【题型】选择题　【知识点】立体几何　【难度】medium
如图，在直三棱柱$ABC - A_1B_1C_1$中，点$E$，$F$分别是棱$A_1C_1$，$BC$的中点，则下列结论中不正确的是（ ）

\vspace{1em}
\quad A. $CC_1 \parallel$平面$A_1ABB_1$ \quad B. $AF \parallel$平面$A_1B_1C_1$ \quad C. $EF \parallel$平面$A_ABB_1$ \quad D. $AE \parallel$平面$B_1BCC_1$
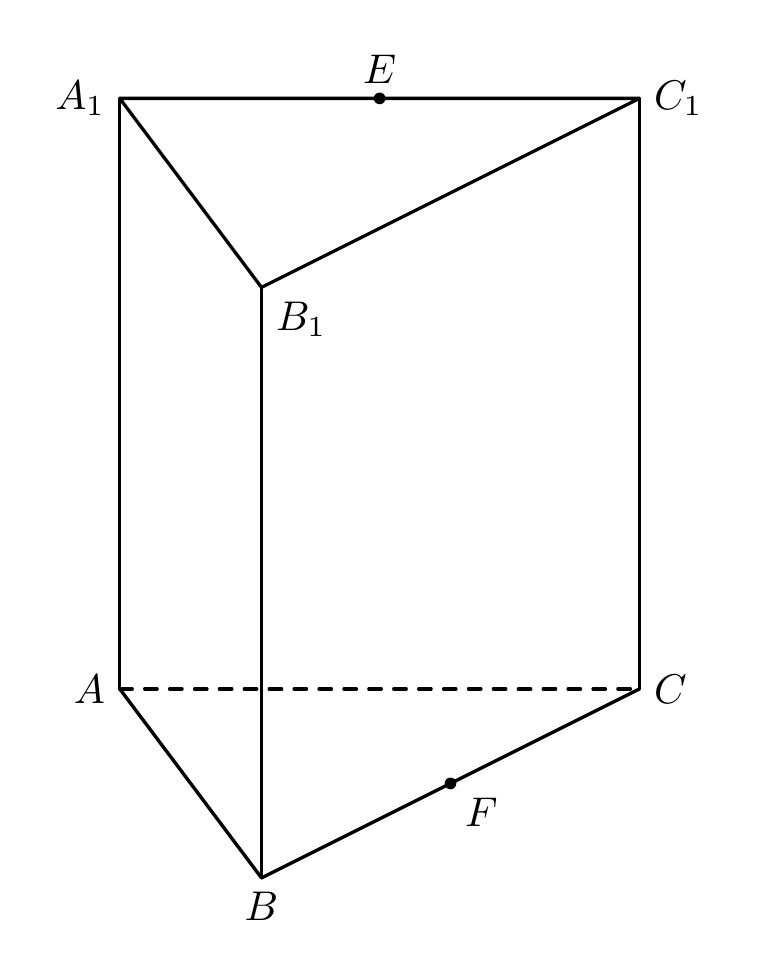
【解答】
\textbf{【答案】} D

\vspace{1em}
\textbf{【分析】} 利用线面平行的判定定理逐项判断即可．

\vspace{1em}
\textbf{【解答】} 解：在直三棱柱$ABC - A_1B_1C_1$中，可得$CC_1 \parallel AA_1$，$AA_1 \subset$平面$A_1ABB_1$，$CC_1 \not\subset$平面$A_1ABB_1$，$\therefore CC_1 \parallel$平面$A_1ABB_1$，故A正确；

$AF \subset$平面$ABC$，在直三棱柱$ABC - A_1B_1C_1$中，可得平面$ABC \parallel$平面$A_1B_1C_1$，所以$AF \parallel$平面$A_1B_1C_1$，故B正确；

取$A_1B_1$中点$N$，又$E$是$A_1C_1$中点，所以$NE \parallel C_1B_1$，且$NE = \frac{1}{2}C_1B_1$，

又$F$是棱$BC$的中点，所以$BF = \frac{1}{2}C_1B_1$，$AF \parallel C_1B_1$ $\therefore BF \parallel NE$，$BF = NE$，

所以四边形$BFEN$是平行四边形，所以$EF \parallel BN$，$BN \subset$平面$A_1ABB_1$，$EF \not\subset$平面$A_1ABB_1$，

$\therefore EF \parallel$平面$A_1ABB_1$，故C正确；

因为$EC_1 \parallel AC$，但$EC_1 \neq AC$，所以$AE$与$CC_1$相交，从而有$AE$不平行于平面$B_1BCC_1$，故D错误．

故选：$D$．

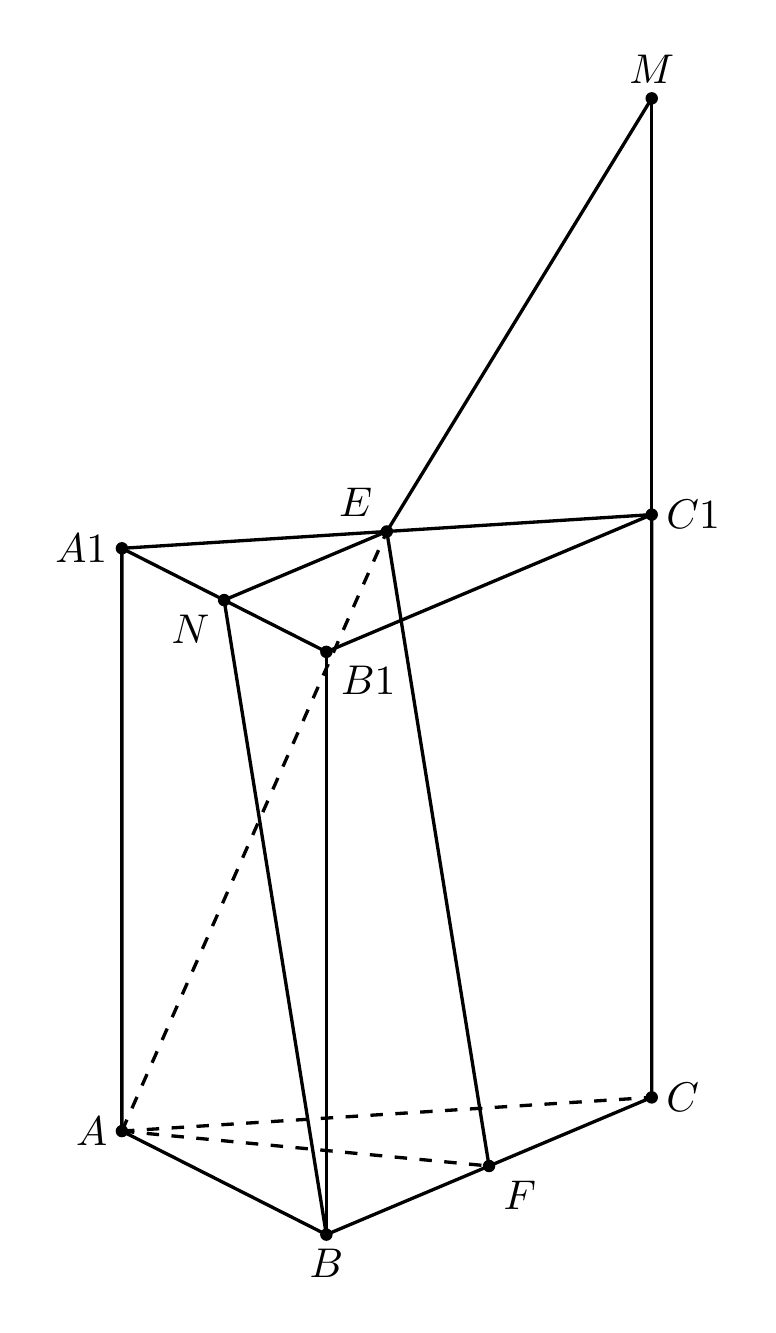